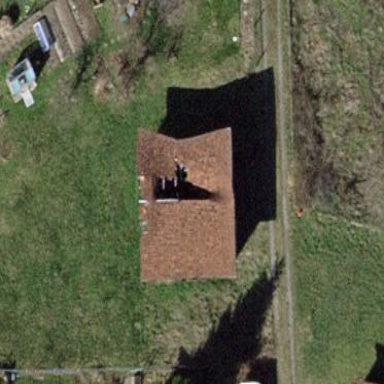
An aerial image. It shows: Shed.